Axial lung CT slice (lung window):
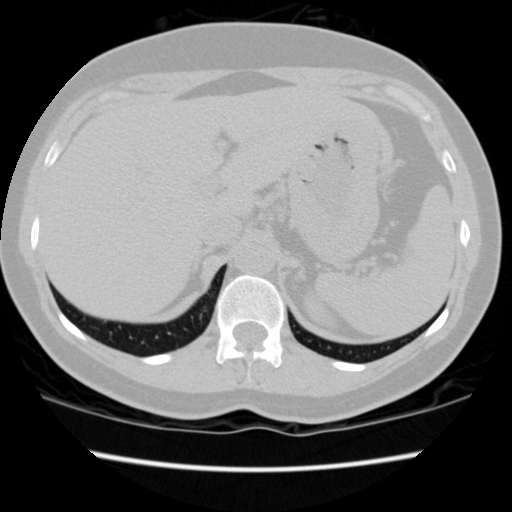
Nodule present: no